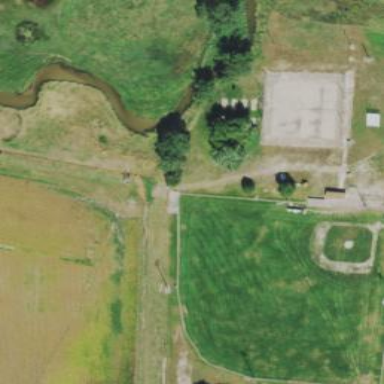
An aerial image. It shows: Baseball pitch for leisure land.